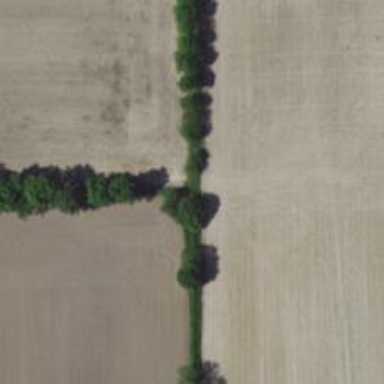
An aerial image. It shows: Row of trees in natural setting.